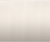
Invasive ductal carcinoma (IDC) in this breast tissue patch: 0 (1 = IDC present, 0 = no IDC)